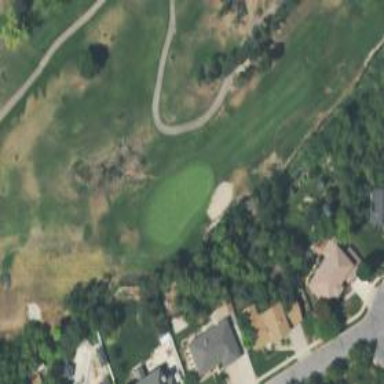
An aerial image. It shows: Golf hole.